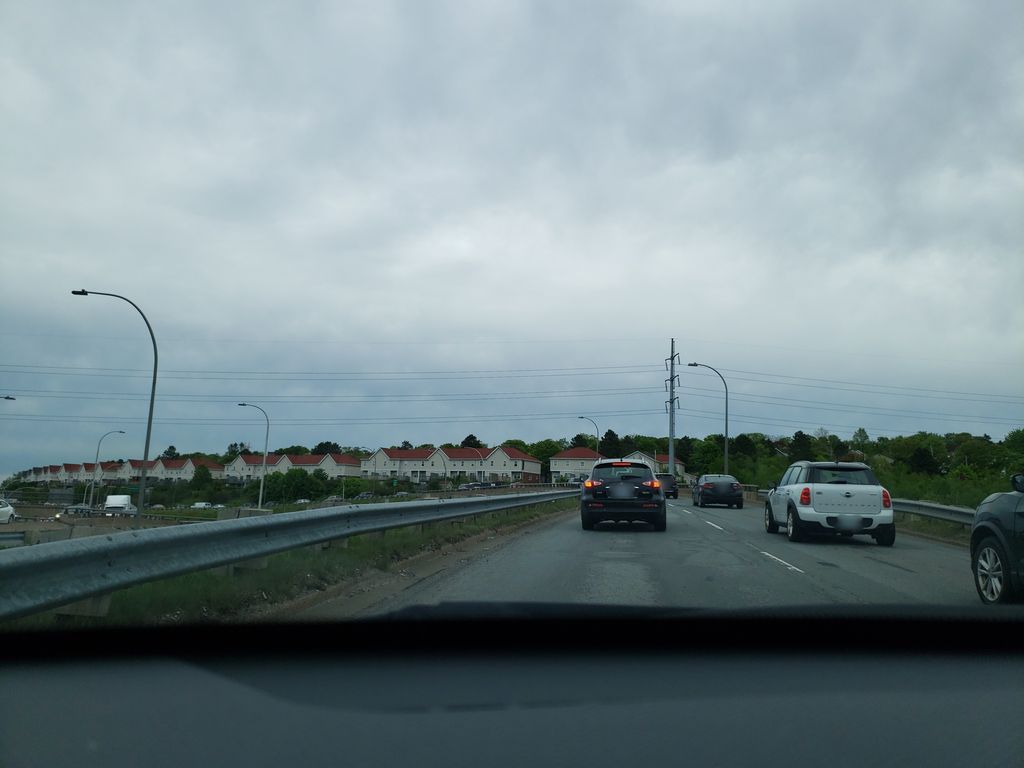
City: halifax